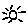
Label: sun